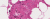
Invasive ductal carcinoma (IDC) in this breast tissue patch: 0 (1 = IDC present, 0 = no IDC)